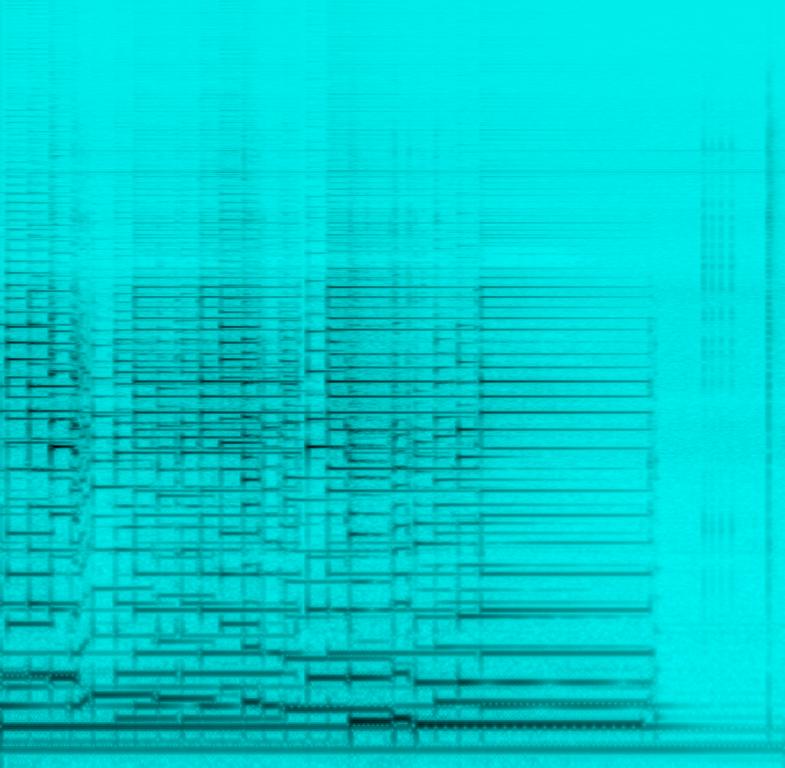
The low quality recording features an electric guitar melody played with a chorus effect on. The recording is noisy and in mono.